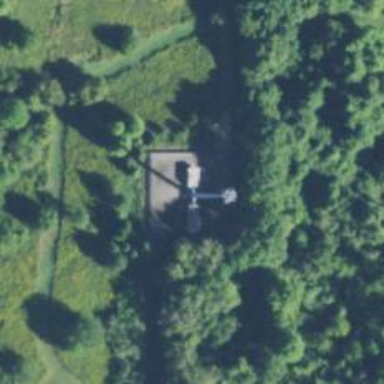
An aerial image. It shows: Mast structure.